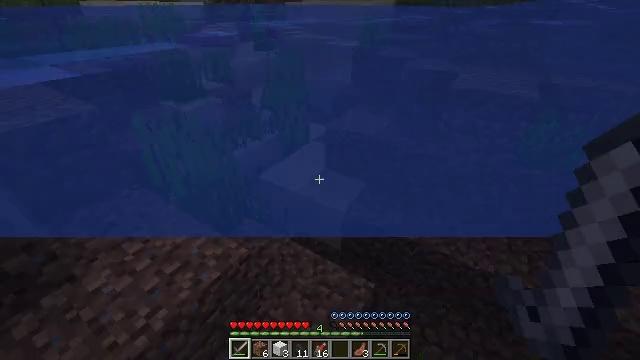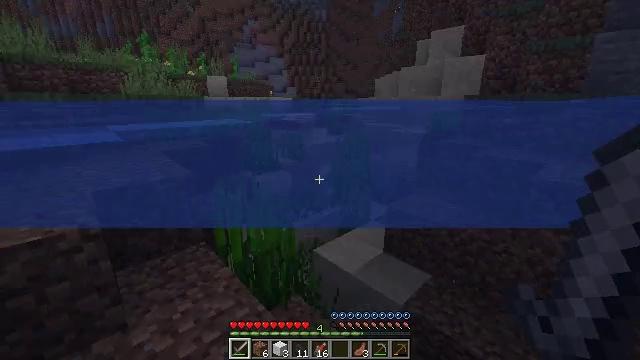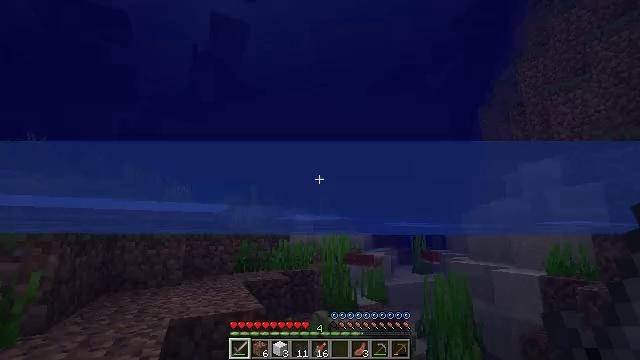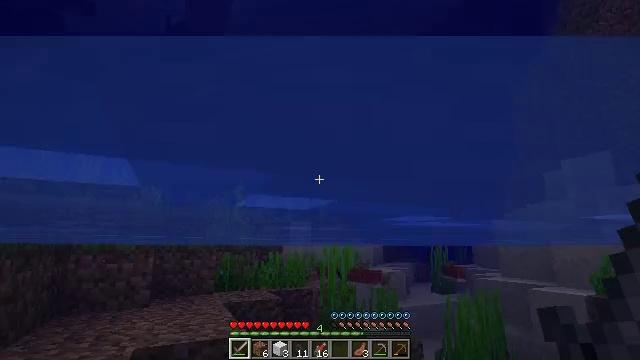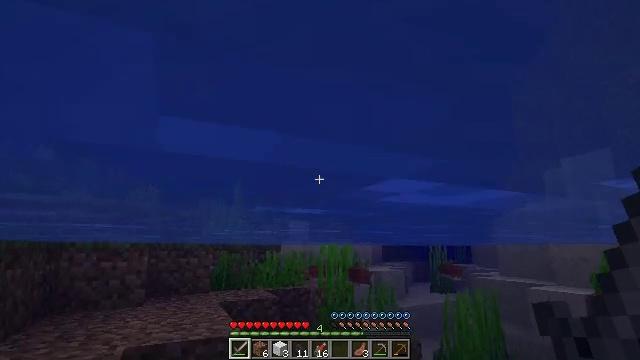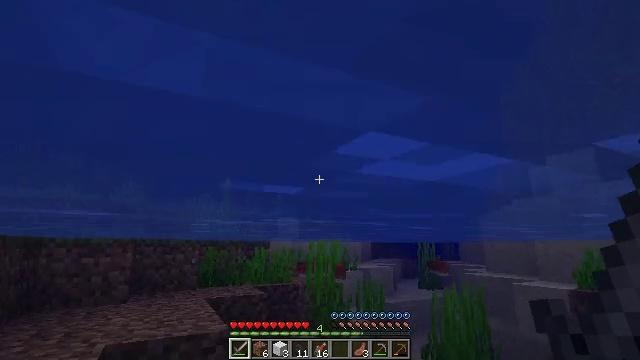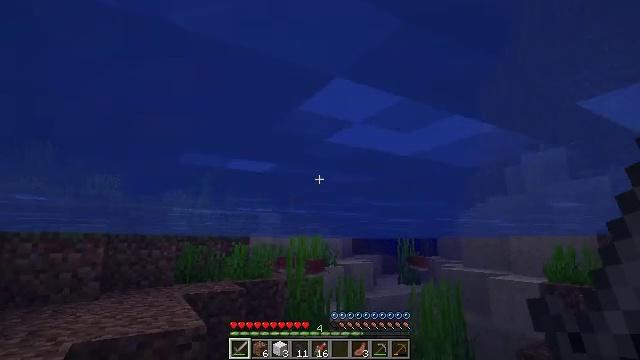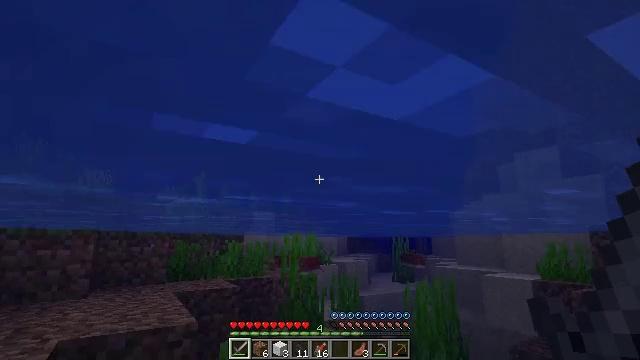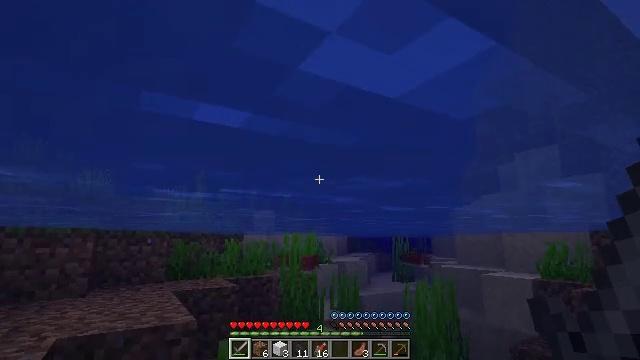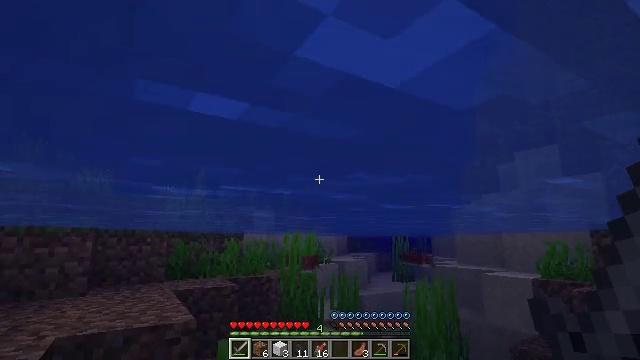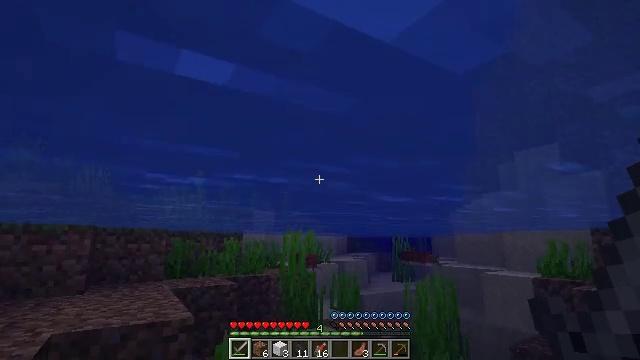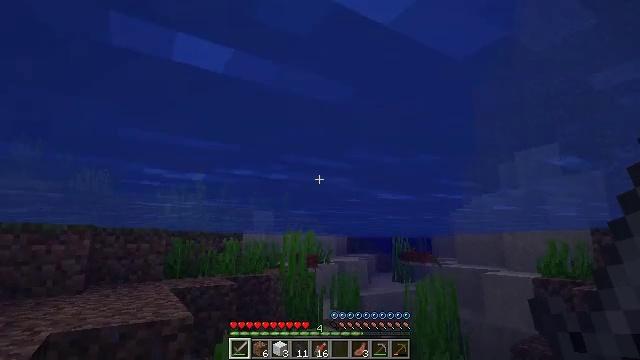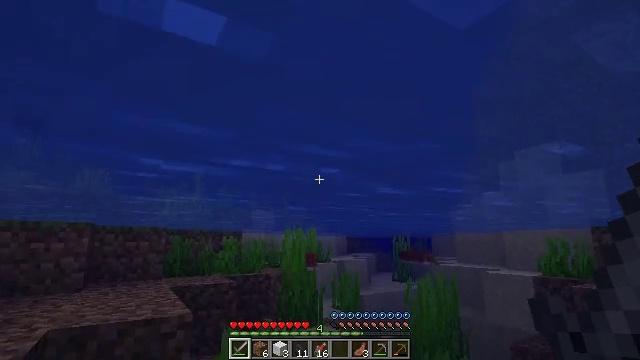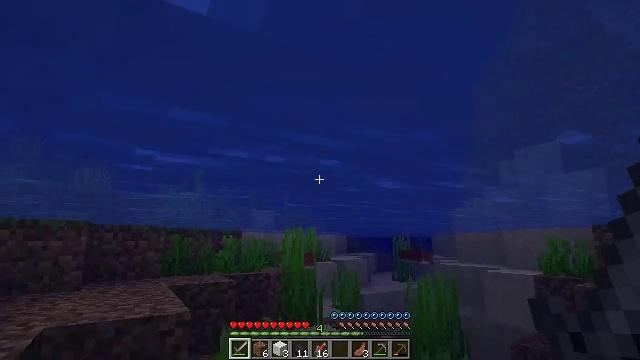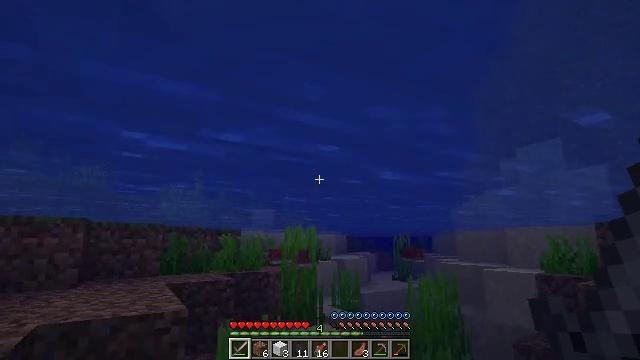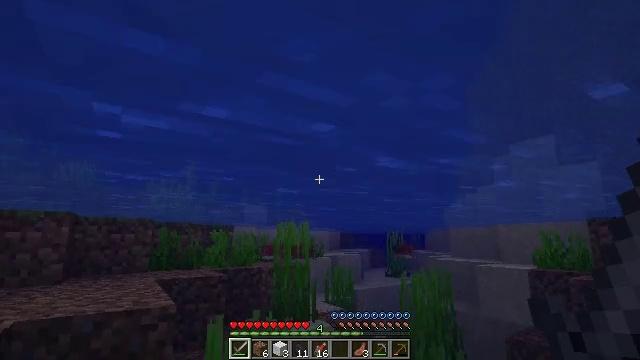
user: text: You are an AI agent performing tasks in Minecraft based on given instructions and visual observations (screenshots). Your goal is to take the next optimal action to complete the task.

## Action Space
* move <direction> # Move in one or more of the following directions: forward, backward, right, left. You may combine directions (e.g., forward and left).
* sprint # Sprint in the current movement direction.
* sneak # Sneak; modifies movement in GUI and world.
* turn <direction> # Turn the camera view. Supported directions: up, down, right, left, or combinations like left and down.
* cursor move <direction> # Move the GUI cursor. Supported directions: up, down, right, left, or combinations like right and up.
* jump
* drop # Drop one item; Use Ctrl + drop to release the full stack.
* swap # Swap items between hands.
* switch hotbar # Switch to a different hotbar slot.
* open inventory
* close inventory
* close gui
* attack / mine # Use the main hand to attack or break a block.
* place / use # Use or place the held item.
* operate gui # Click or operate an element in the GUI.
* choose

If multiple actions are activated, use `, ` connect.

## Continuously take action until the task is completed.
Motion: motion action
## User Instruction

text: Kill aquatic mobs.
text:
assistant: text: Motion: move forward
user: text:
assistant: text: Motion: move forward, turn left and up
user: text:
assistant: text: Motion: no_op
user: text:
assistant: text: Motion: no_op
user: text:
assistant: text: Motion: turn right
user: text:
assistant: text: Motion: turn right
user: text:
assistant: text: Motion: no_op
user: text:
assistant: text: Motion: no_op
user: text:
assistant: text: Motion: no_op
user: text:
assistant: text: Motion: no_op
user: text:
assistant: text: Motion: no_op
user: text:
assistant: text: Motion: move forward
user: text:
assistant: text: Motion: move forward
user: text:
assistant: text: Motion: move forward
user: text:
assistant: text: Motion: move forward, turn right
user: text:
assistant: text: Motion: move forward, sprint, turn right and down
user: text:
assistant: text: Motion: move forward, sprint, turn right and down
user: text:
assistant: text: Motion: move forward, sprint
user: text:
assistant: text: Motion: move forward, sprint
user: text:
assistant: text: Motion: move forward
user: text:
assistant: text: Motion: move forward
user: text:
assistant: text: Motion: move forward
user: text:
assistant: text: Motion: move forward
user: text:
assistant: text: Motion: move forward
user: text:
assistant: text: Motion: move forward
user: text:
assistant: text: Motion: move forward
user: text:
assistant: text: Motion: move forward, jump
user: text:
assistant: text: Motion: move forward, jump
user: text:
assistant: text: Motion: move forward, jump
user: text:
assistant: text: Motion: move forward, jump